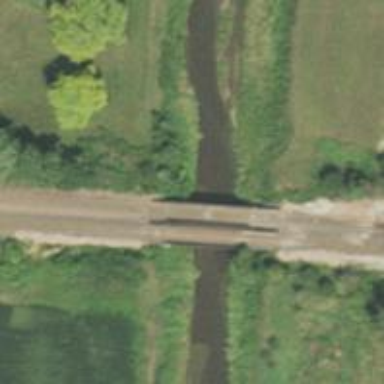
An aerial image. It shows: Bridge over railway line.